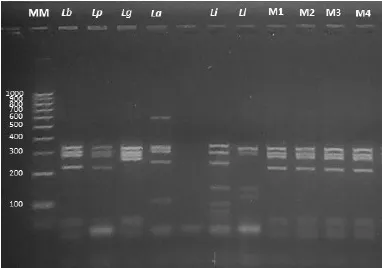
PCR-RFLP electrophoresis profile of the Hsp70 using HaeIII enzyme. MM: Molecular marker. Reference strains: Lb: Leishmania (V. ) braziliensis, Lp: Leishmania (V. ) peruviana, Lg: Leishmania (V. ) guyanensis, La: Leishmania (L. ) amazonensis, Li: Leishmania (L. ) infantum, Ll: Leishmania (V. ) lainsoni. M1 and M2: DNA samples from slides with tissue smears. M3 and M4: DNA samples from lancet.
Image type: radiology (ultrasound)